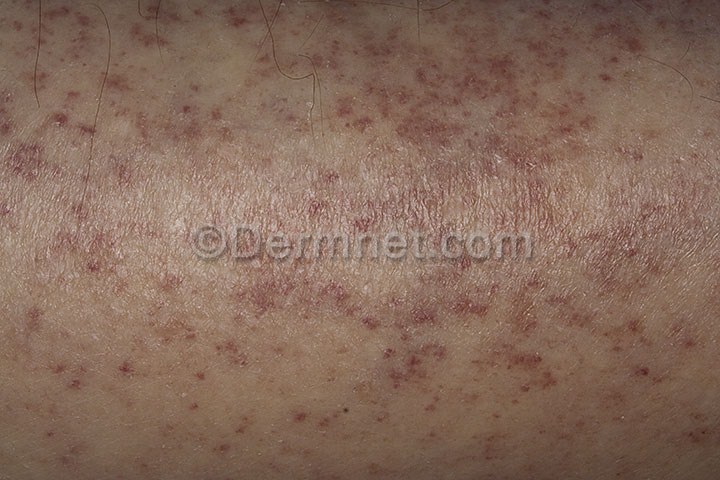
Disease: Vasculitis Photos